The trace is the raw vibration amplitude of a rotating bearing as a function of time. What is the most likely bearing condition (normal, inner_race, outer_race, ball)?
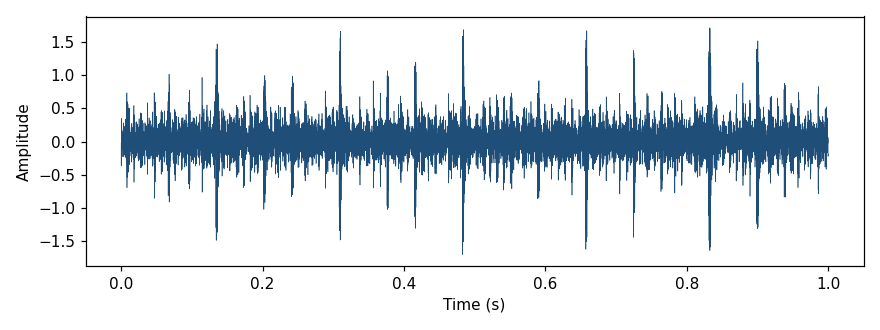
Answer: outer_race